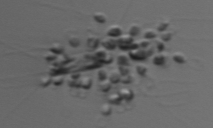
Label: Chaetoceros_didymus_TAG_external_flagellate